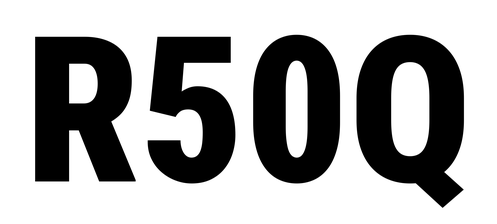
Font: Roboto_Condensed_Black